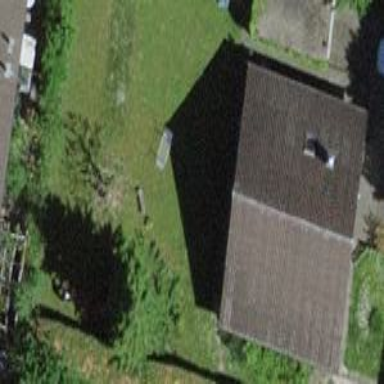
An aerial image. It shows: Simple and straightforward house.